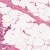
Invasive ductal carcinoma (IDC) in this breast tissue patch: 0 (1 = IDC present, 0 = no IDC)